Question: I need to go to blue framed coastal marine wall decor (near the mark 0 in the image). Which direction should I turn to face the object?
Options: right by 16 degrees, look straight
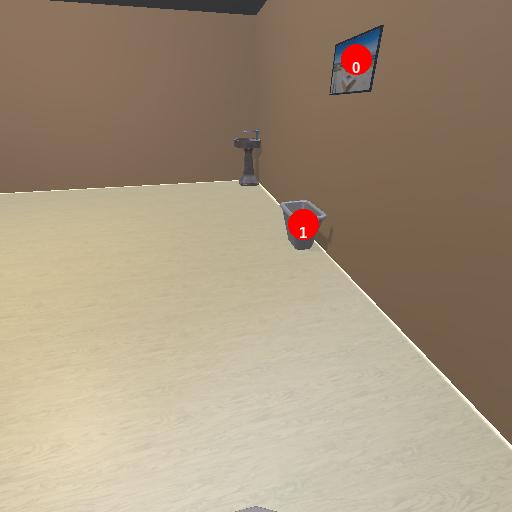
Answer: right by 16 degrees